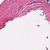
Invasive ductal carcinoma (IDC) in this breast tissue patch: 0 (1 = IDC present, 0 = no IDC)